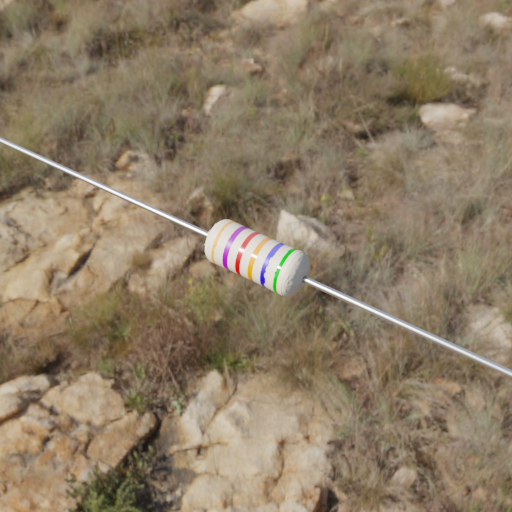
Resistor colour bands (in order): orange, violet, red, orange, blue, green